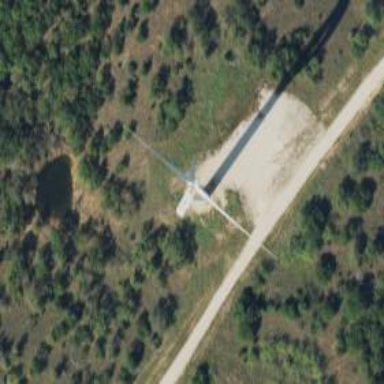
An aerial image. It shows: Wind generator in the form of horizontal axis wind turbine.